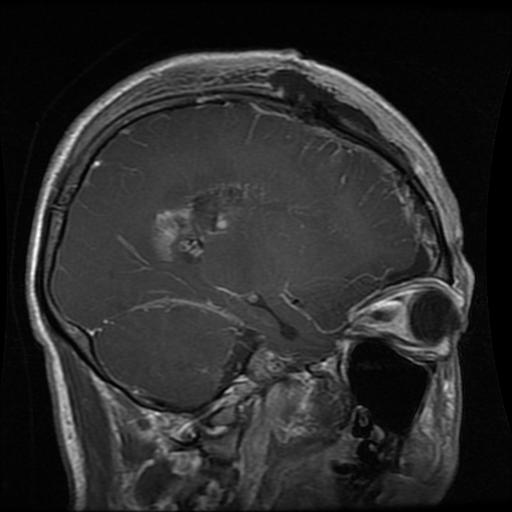
Label: glioma